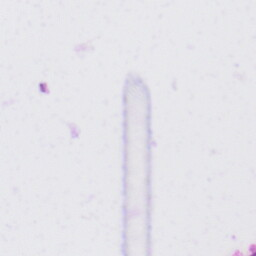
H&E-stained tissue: Tonsil